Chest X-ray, PA view. Patient: 45 years old, sex M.
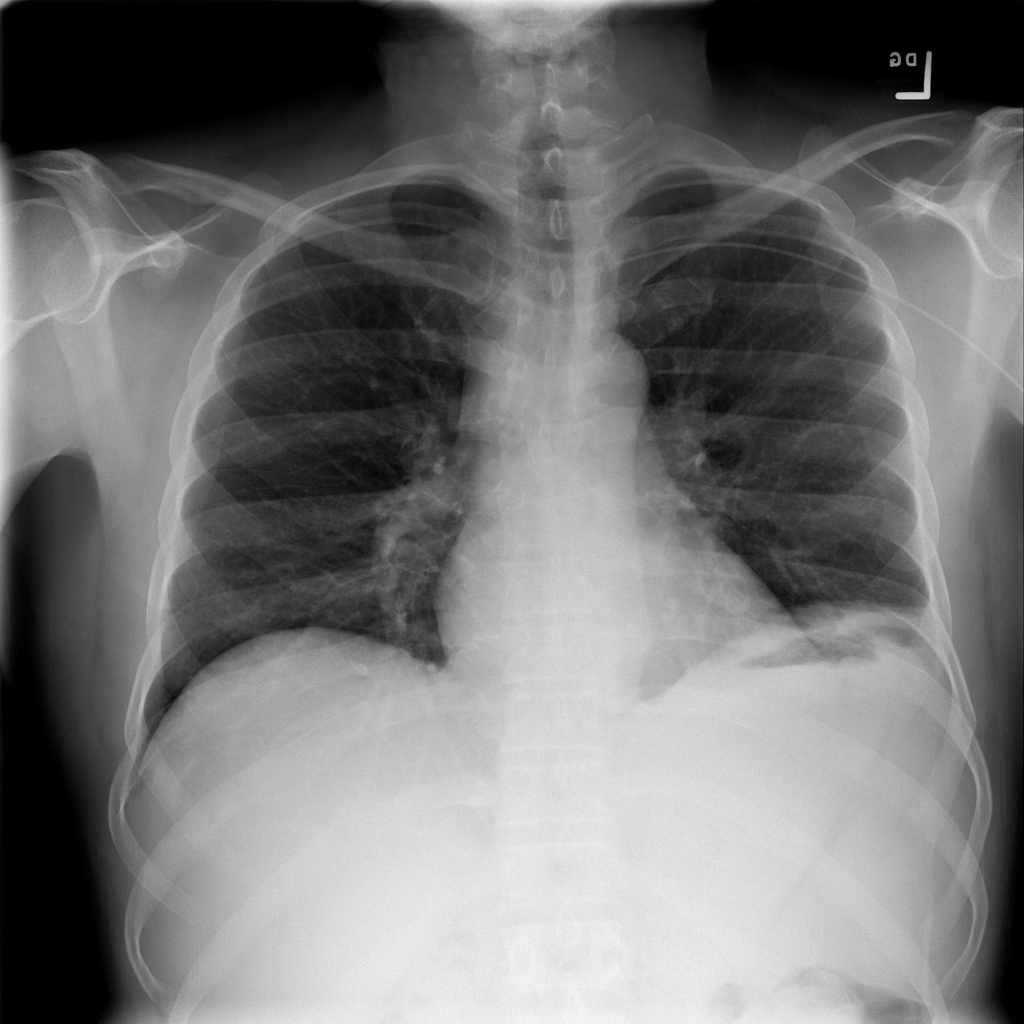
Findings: Atelectasis, Infiltration